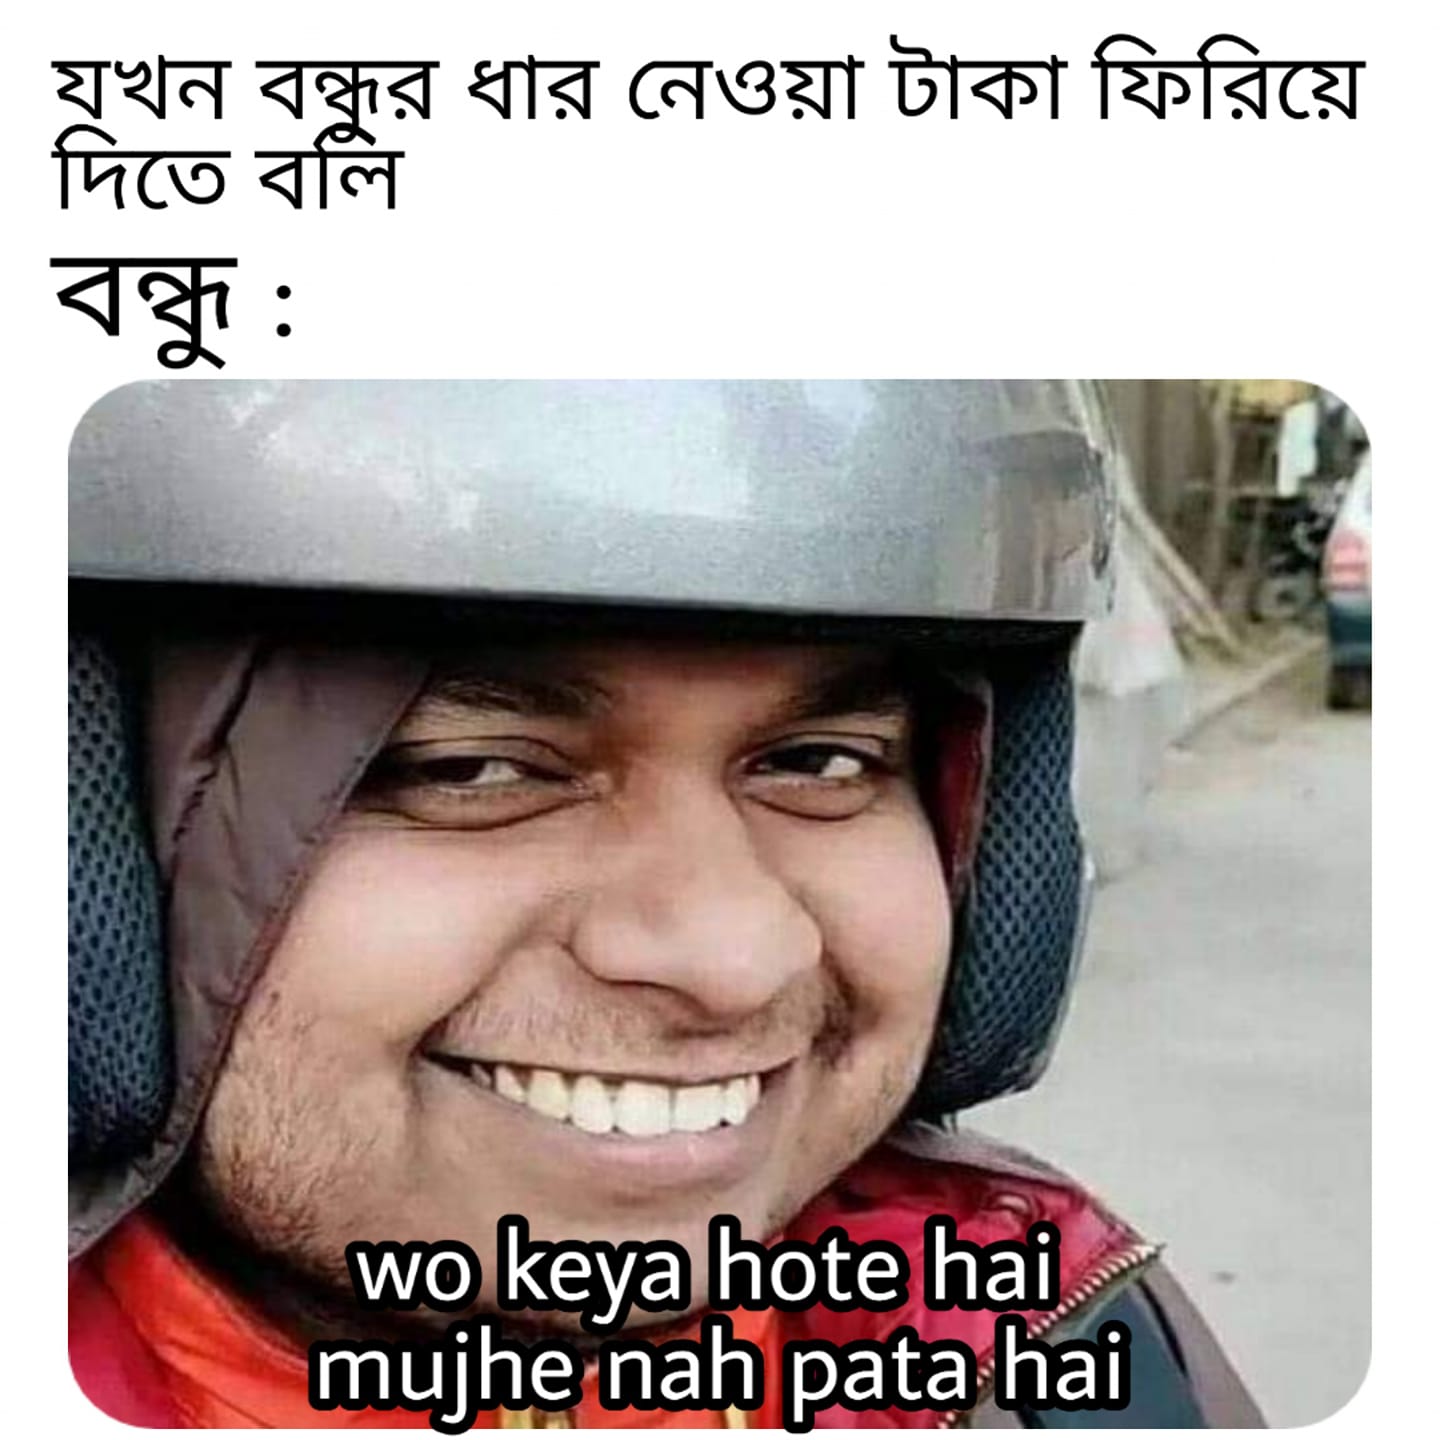
Caption: যখন বন্ধু্র ধার করে নেওয়া টাকা ফিরিয়ে দিতে বলি   বন্ধু : wo keya hote hai  mujhe nah pata hai
Label: non-hate